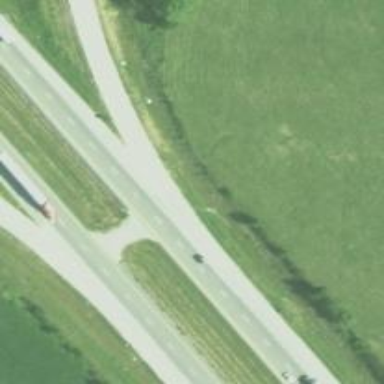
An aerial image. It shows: Motorway junction.